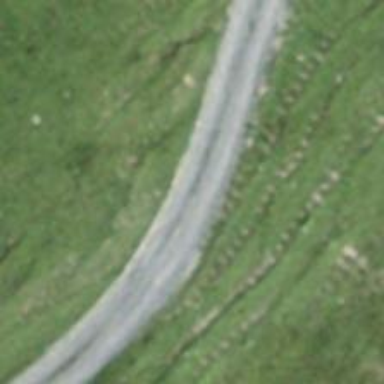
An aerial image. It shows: Paved track with grade 2 quality surface.